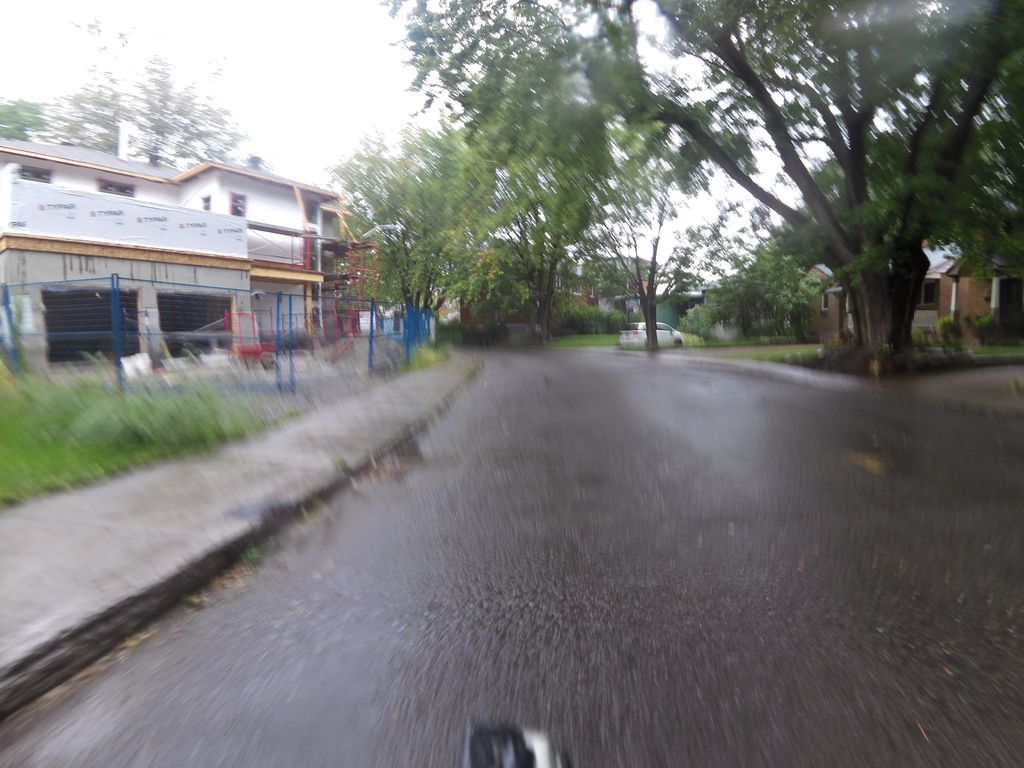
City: ottawa-gatineau